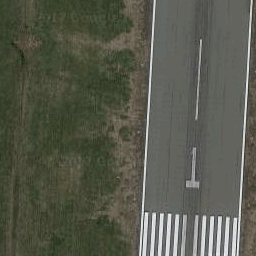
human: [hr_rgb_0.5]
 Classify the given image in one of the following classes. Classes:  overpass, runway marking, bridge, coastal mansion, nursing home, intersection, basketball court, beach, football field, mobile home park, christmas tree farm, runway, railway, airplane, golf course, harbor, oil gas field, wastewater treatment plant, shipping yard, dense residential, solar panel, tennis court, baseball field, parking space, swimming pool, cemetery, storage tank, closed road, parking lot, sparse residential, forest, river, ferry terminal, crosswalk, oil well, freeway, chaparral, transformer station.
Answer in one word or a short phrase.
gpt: runway